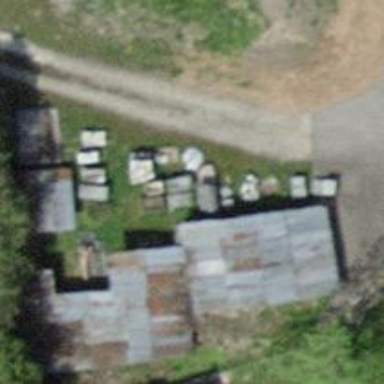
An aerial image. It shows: Shed building.